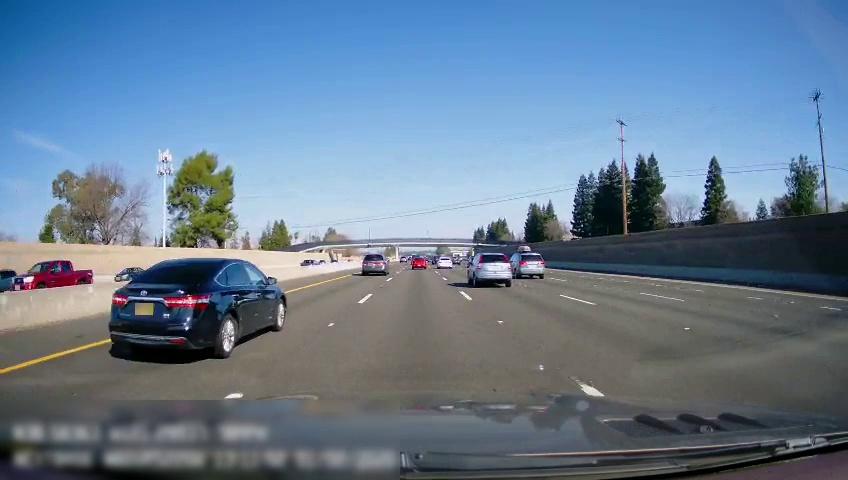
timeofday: Day
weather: Sunny
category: Vehicles | Car
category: Vehicles | Truck
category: Vehicles | Car
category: Vehicles | Car
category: Drivable Space
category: Vehicles | Van
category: Vehicles | SUV
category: Vehicles | SUV
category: Vehicles | Car
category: Vehicles | SUV
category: Vehicles | Car
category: Vehicles | Car
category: Lanes | Alternate Lane
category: Lanes | Alternate Lane
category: Lanes | Alternate Lane
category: Lanes | Alternate Lane
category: Lanes | Current Lane
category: Lanes | Current Lane
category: Lanes | Alternate Lane